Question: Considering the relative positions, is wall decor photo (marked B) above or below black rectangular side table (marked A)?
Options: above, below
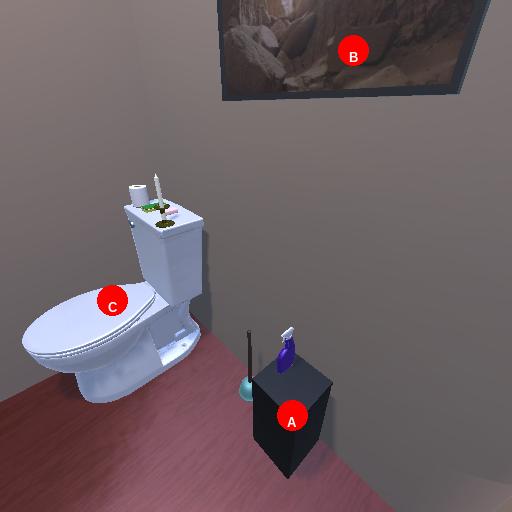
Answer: above